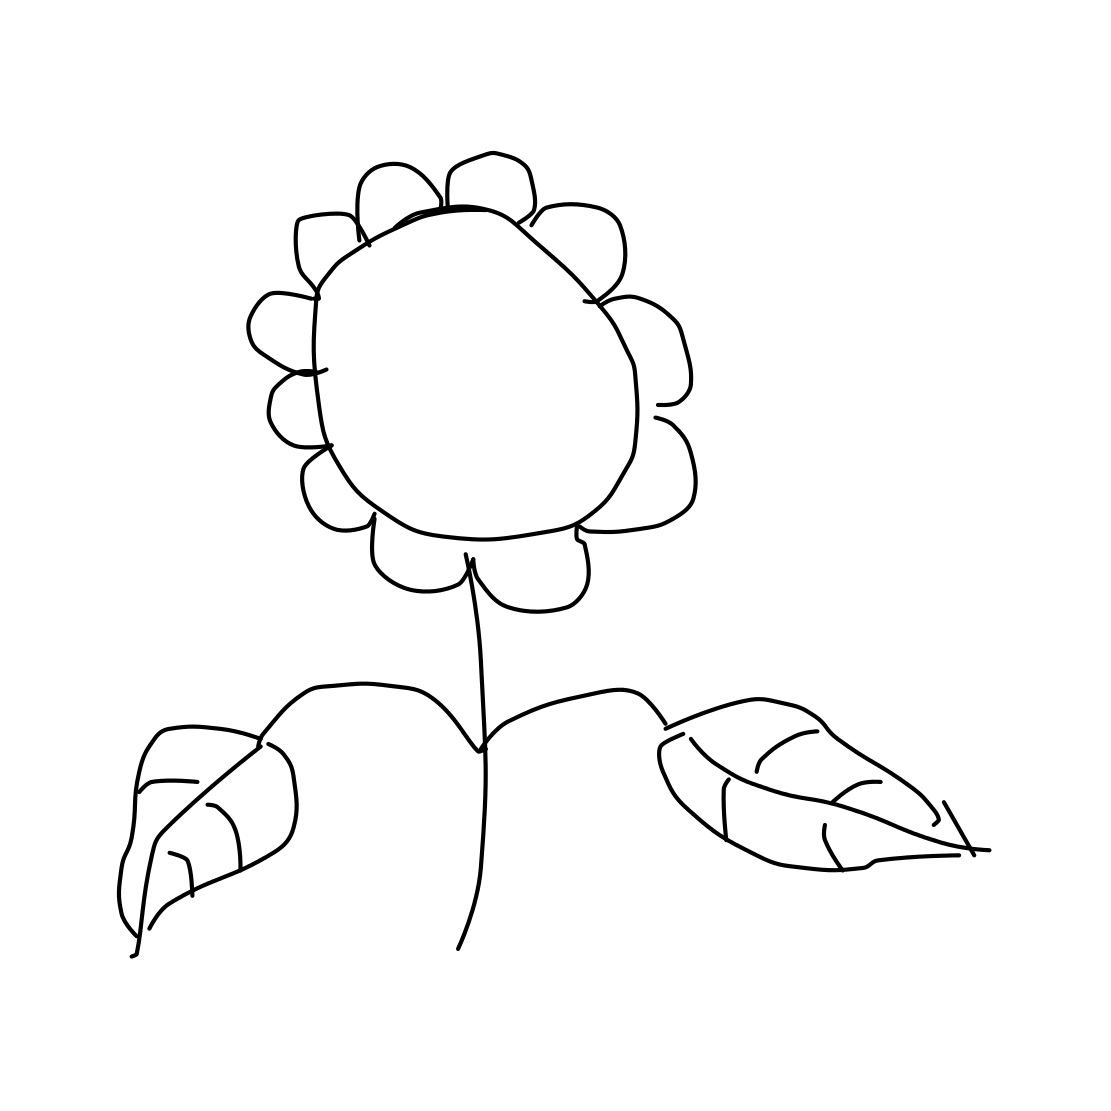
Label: flower with stem